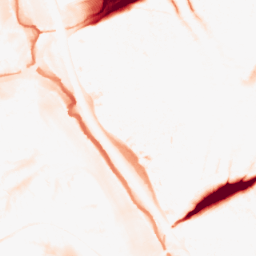
Category: morphological
Decomposition family: tophat
Decomposition parameters: size: 20
mode: black
Upsampling method: bilinear
Upsampling parameters: scale: 8
Upsampling scale: 8